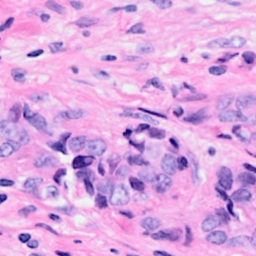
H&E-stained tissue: Breast